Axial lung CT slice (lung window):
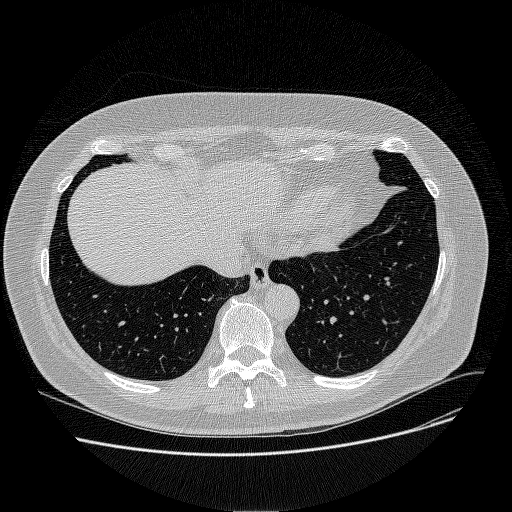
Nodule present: no